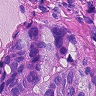
Metastatic tissue present: yes